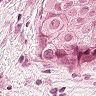
Metastatic tissue present: yes